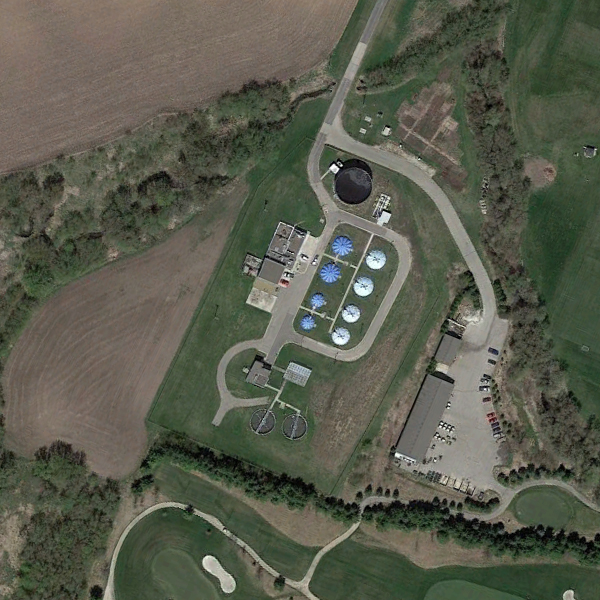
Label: StorageTanks